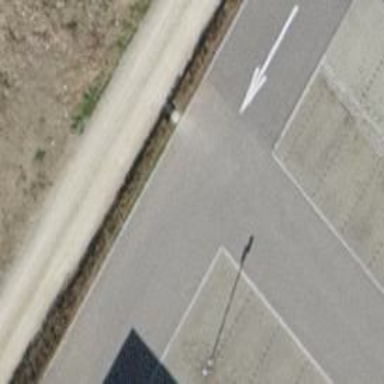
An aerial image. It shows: Road serving as parking aisle.